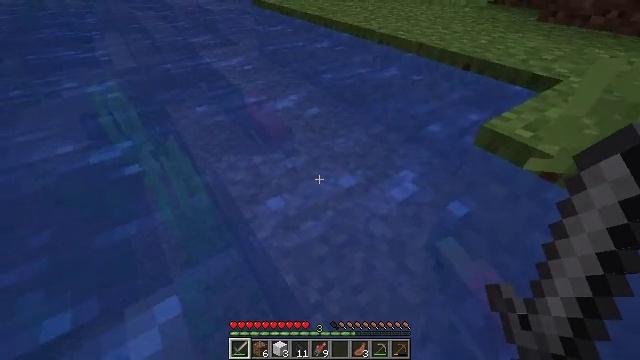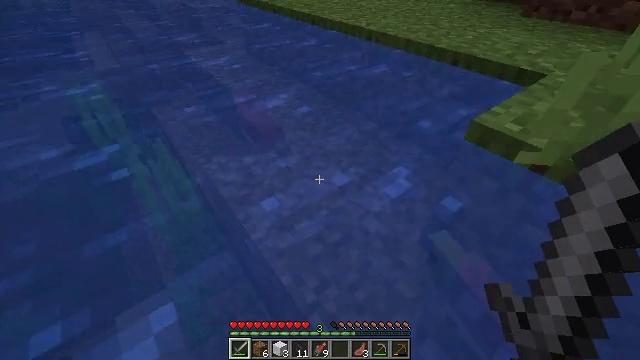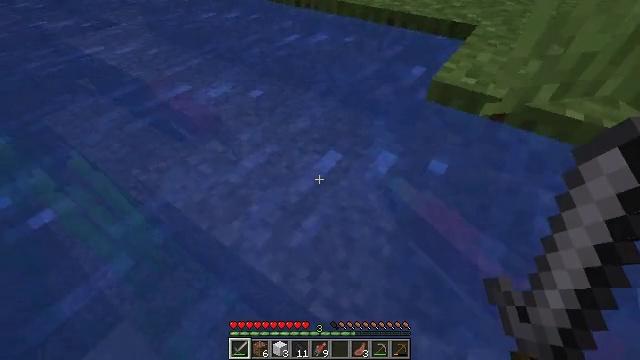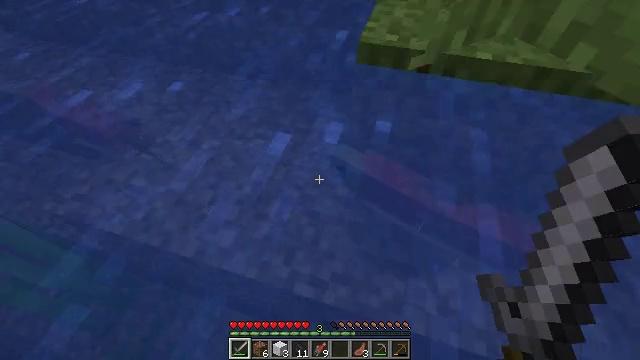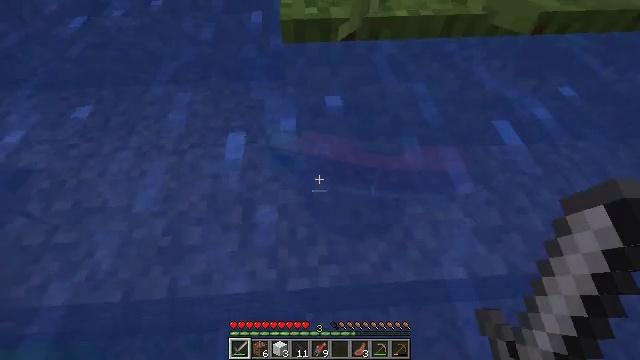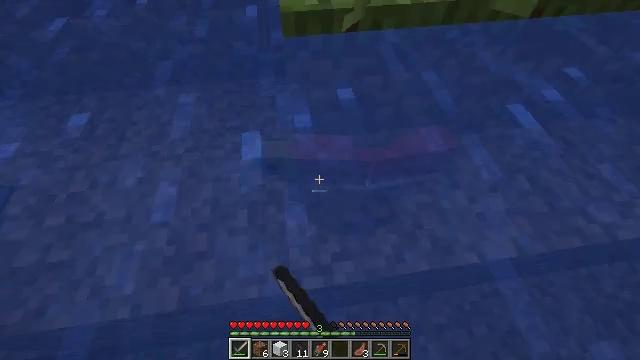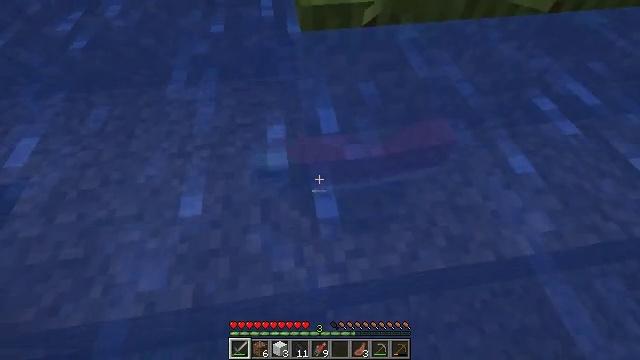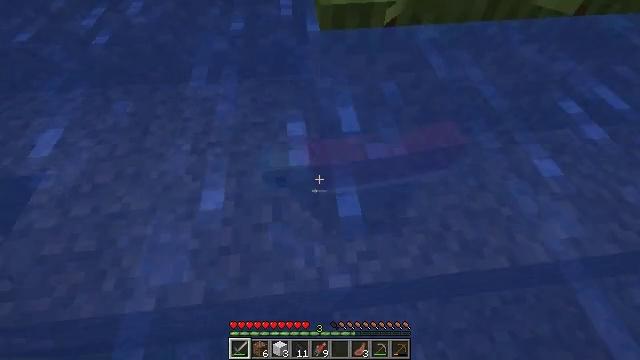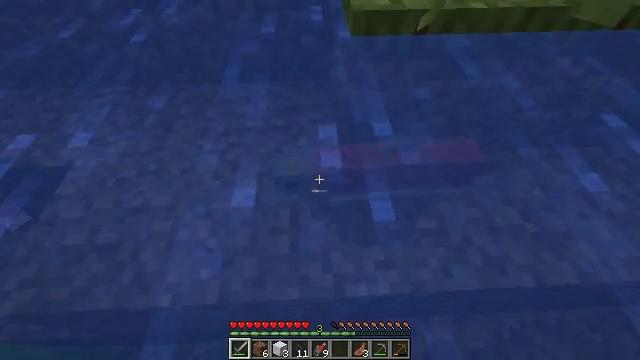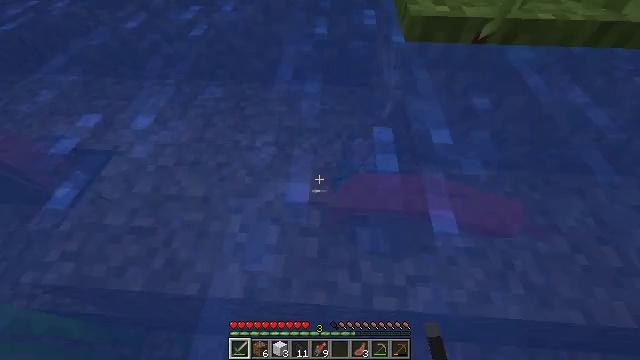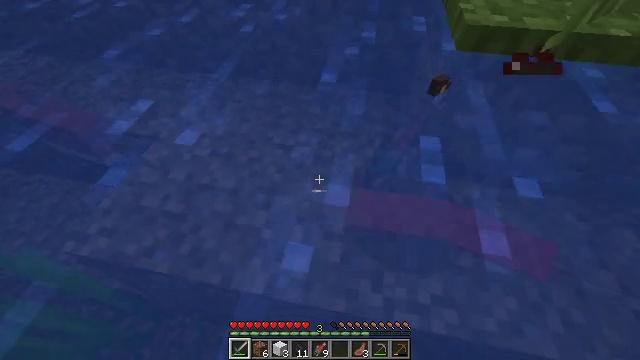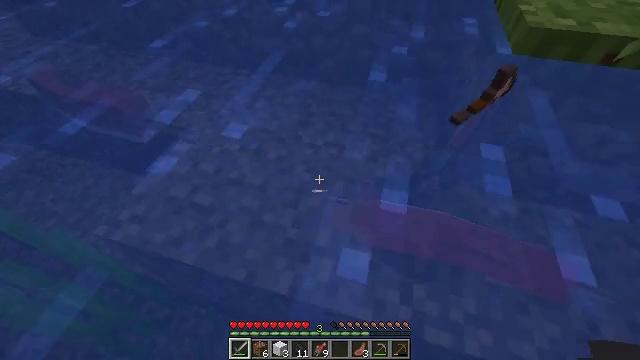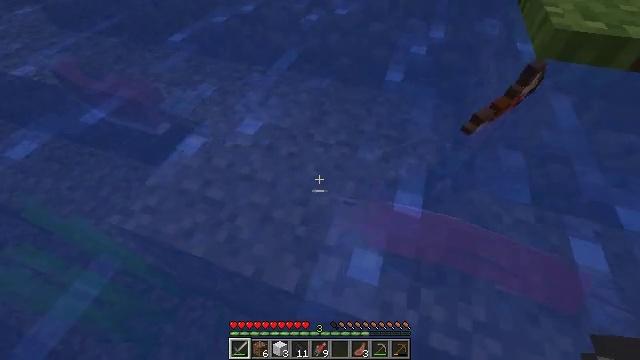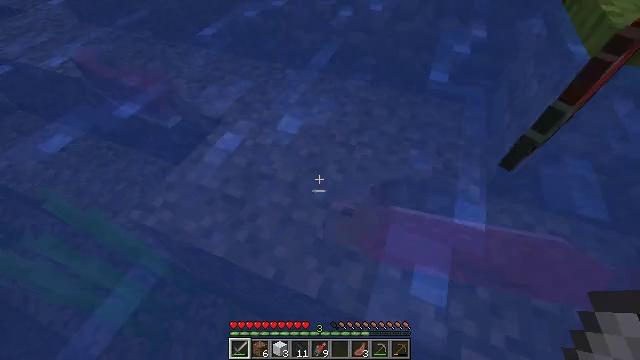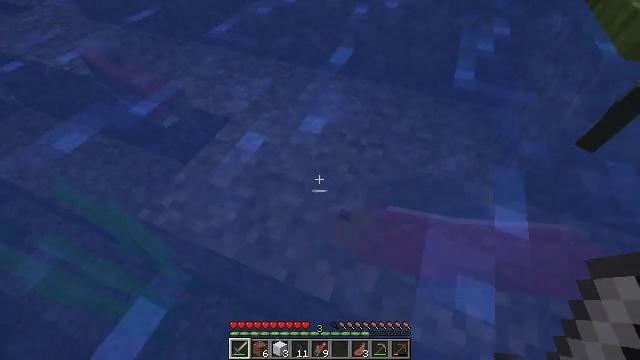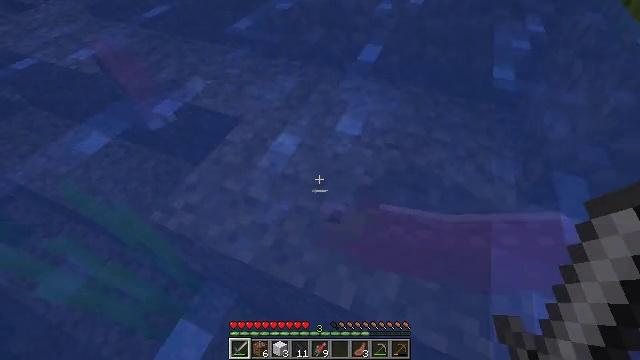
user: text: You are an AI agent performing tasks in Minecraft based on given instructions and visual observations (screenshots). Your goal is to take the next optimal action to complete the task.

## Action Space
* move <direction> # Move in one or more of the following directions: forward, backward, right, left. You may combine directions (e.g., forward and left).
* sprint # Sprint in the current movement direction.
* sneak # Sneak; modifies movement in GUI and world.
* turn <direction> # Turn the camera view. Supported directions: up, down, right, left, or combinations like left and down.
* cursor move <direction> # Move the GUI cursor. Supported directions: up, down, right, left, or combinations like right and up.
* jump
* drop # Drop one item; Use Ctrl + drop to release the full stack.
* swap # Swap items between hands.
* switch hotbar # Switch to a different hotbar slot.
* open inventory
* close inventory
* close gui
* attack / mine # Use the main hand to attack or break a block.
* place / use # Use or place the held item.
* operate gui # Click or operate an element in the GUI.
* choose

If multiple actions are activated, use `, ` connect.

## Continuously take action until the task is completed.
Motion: motion action
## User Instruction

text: Kill the salmon.
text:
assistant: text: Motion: move forward and move left, turn right
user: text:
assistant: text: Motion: move forward and move left, turn right and down
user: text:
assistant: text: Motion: move forward and move left, turn right and down
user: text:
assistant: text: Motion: move forward and move left, turn right and down, attack / mine
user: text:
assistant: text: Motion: move forward and move left, turn right, attack / mine
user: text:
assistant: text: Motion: move forward and move left, attack / mine
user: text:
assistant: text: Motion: move forward and move left, turn left, attack / mine
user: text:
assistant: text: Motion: move forward and move left, turn left and up
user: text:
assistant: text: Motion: move forward and move left, turn left and up
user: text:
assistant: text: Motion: move forward and move left, turn left
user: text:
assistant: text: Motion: move forward and move left, turn left
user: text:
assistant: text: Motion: move forward and move left, turn left
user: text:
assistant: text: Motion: move forward and move left, turn left
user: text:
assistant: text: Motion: move forward and move left
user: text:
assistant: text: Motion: move forward and move left
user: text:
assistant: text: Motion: move forward and move left, turn left
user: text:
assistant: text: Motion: move forward and move left, turn left and up
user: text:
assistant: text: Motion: move forward and move left, turn left and up
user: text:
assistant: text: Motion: move forward and move left, turn left and up
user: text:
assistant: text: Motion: move forward and move left, turn left and up
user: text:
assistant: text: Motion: move forward and move left, turn left and up
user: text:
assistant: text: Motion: move forward and move left, turn left and up
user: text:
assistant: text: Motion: move forward and move left, turn left and up
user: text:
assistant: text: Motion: move forward and move left, turn left and up
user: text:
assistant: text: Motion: move forward and move left, turn left and up
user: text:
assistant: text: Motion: move forward and move left, turn left and up
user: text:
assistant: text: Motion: move forward and move left, turn up
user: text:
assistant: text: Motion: move forward and move left, turn right and up
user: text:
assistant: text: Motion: move forward and move left, turn right and up
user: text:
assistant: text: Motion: move forward and move left, attack / mine